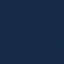
Land use / land cover: SeaLake